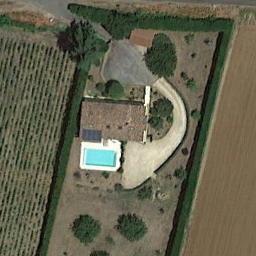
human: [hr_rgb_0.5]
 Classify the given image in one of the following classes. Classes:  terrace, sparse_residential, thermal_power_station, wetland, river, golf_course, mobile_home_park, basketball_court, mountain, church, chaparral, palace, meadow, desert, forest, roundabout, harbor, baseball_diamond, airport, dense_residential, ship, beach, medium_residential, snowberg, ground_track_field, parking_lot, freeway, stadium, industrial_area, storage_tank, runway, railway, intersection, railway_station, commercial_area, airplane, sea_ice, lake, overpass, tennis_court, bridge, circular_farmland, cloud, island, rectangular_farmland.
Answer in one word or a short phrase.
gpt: sparse_residential